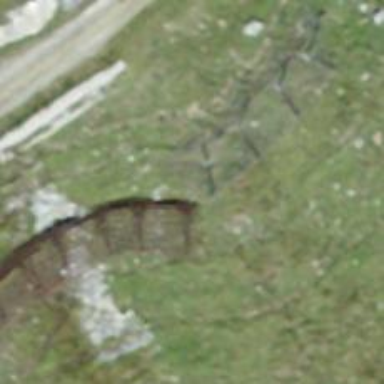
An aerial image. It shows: Structure designed for avalanche protection.